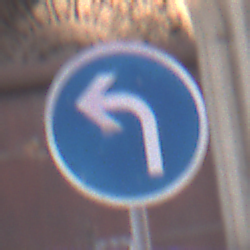
Verkehrszeichen: VorgeschriebeneFahrtrichtungLinks
Umgebung: Outdoor, Urban
Tageszeit: MorningAfternoon
Wetter: PartlyCloudy
Licht: Natural
Jahreszeit: NotSpecified
Kontrast: LowContrast